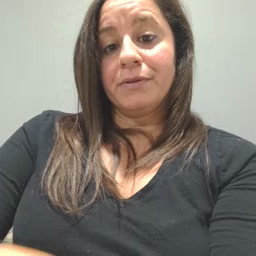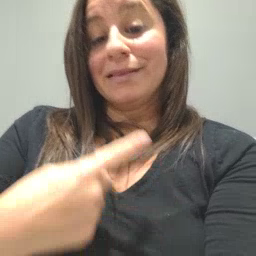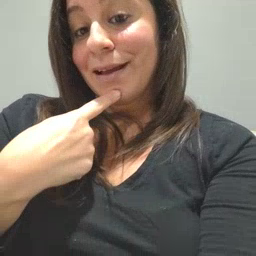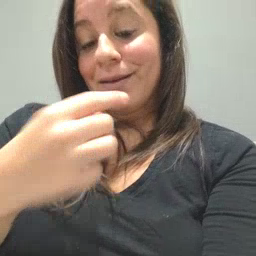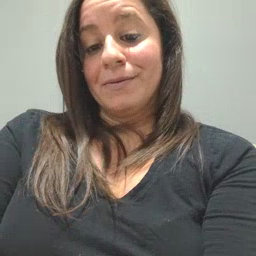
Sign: say